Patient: sex M, age 61
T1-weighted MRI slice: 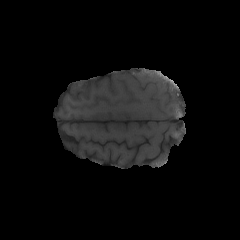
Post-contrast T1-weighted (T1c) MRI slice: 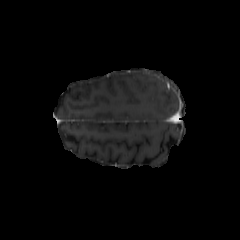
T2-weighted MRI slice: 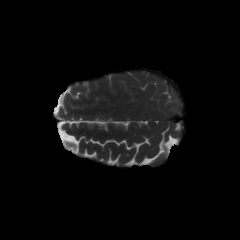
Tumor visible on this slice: no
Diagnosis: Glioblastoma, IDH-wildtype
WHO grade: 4